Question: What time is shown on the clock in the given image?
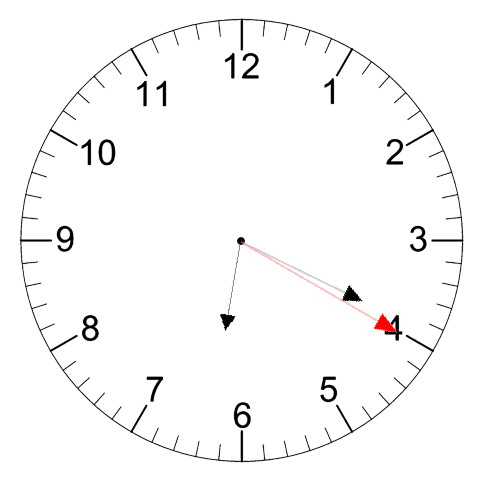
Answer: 06:19:20